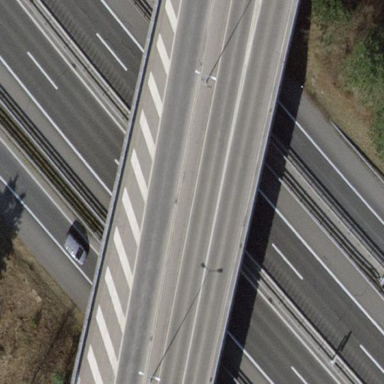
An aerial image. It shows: Man-made bridge.